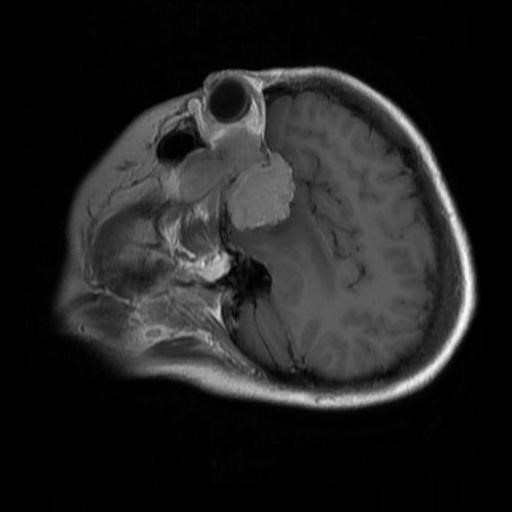
Label: brain_menin